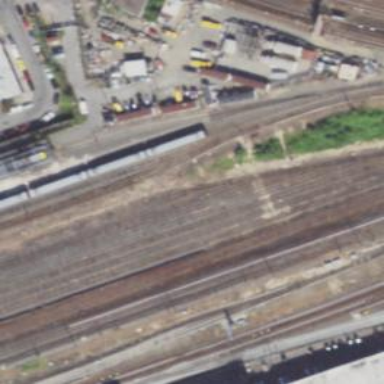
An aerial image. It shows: Railway yard.